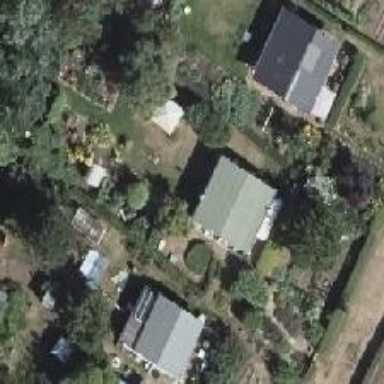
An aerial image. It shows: Plot in the allotments.